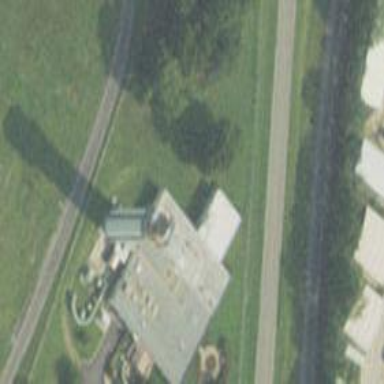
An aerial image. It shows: Commercial building.